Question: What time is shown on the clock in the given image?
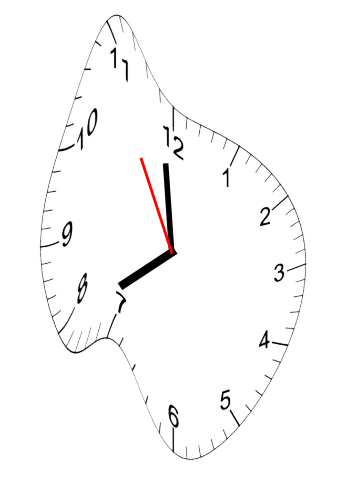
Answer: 07:58:55